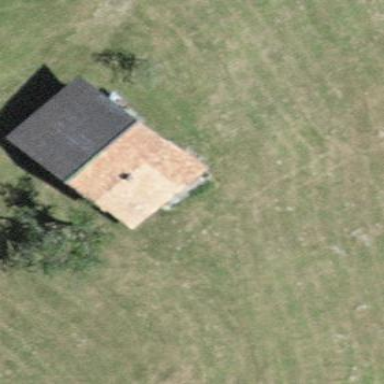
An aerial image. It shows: Rural barn.